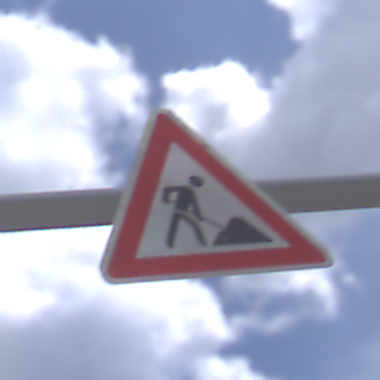
Verkehrszeichen: Arbeitsstelle
Umgebung: Outdoor, Nature
Tageszeit: Midday
Wetter: PartlyCloudy
Licht: Natural
Jahreszeit: NotSpecified
Kontrast: HighContrast